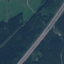
Land use / land cover: Highway